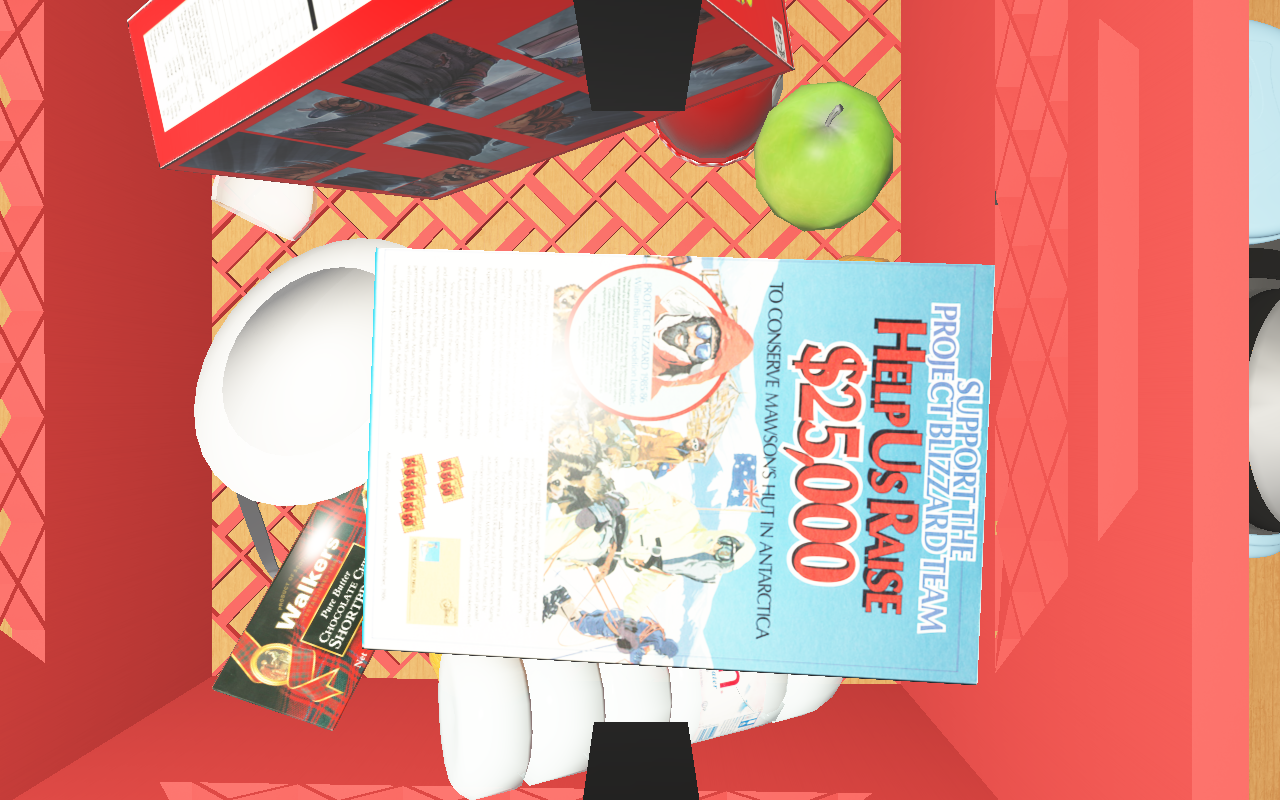
Objects in the scene:
carafe
water bottle
apple
apple
orange
orange
spoon
plate
glass
wineglass
jam jar
cereal box
biscuit box